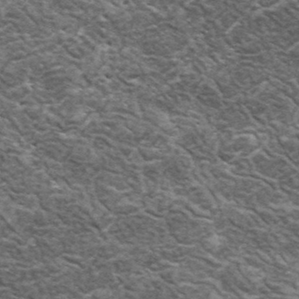
Label: frost